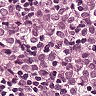
Metastatic tissue present: yes